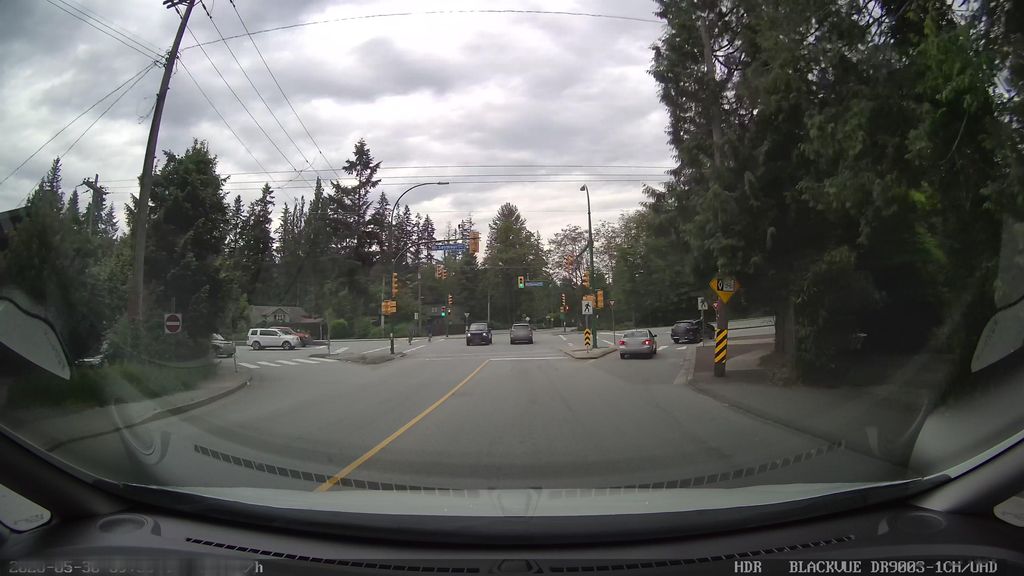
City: vancouver